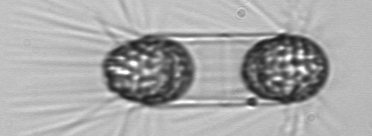
Label: Corethron_hystrix